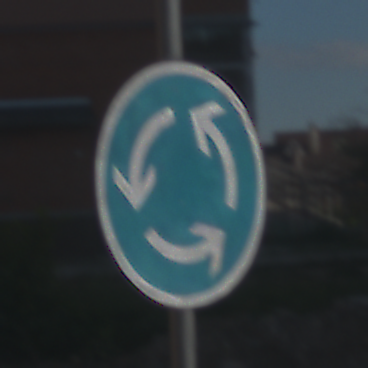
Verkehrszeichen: Kreisverkehr
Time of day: MorningAfternoon
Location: Outdoor (Suburban)
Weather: PartlyCloudy
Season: NotSpecified
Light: Natural